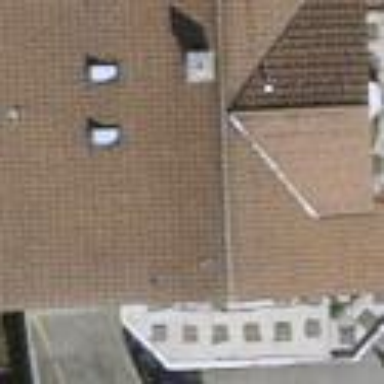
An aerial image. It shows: Gabled building.